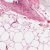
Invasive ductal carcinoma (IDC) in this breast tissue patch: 0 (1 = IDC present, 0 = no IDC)